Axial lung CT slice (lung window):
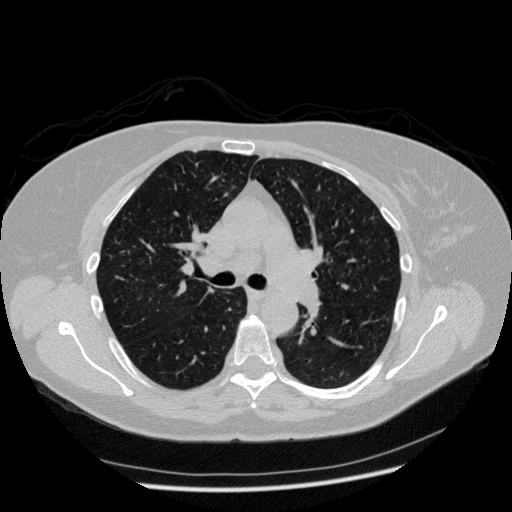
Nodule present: no